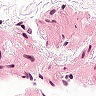
Metastatic tissue present: no